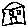
Label: house